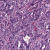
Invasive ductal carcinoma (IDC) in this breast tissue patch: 1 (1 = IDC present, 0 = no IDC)